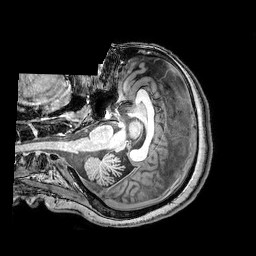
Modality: T1w
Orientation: axial
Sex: female
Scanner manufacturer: philips
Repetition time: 0.008217 s
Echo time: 0.0038 s